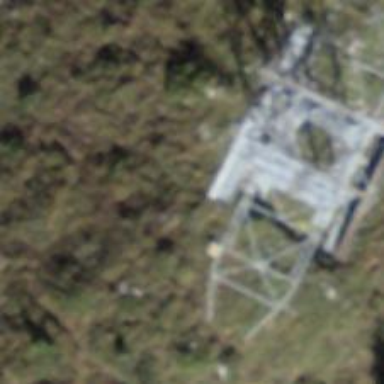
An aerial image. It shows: Pylon used for aerialway.